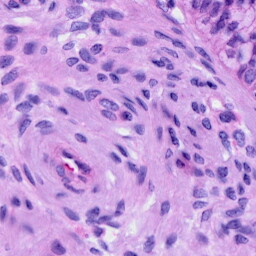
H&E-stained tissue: Cervix